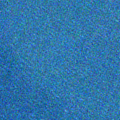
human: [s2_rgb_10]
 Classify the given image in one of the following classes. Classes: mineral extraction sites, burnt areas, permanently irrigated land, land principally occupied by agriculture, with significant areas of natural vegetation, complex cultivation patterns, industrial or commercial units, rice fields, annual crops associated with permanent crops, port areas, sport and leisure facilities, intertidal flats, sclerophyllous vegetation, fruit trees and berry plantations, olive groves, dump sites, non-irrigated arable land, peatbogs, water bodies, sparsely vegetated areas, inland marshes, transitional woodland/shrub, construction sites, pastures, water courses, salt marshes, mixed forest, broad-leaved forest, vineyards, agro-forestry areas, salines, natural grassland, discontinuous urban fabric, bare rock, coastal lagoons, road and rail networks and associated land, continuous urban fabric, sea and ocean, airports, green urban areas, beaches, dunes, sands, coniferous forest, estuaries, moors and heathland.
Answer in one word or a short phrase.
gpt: sea and ocean